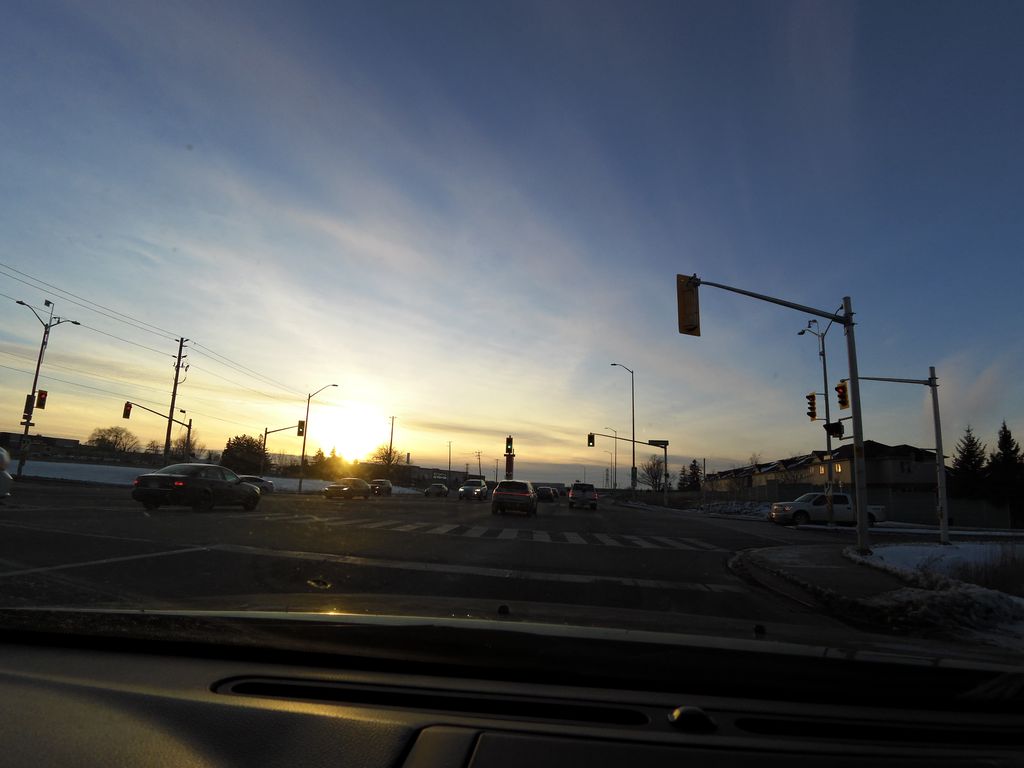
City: hamilton